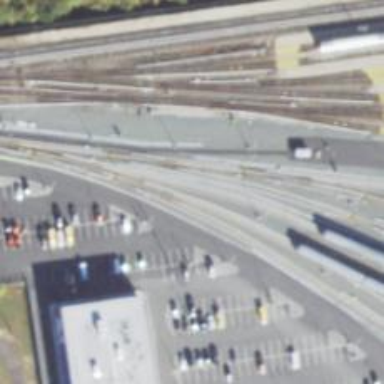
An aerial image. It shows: Electrified rail yard for railway service.